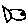
Label: fish